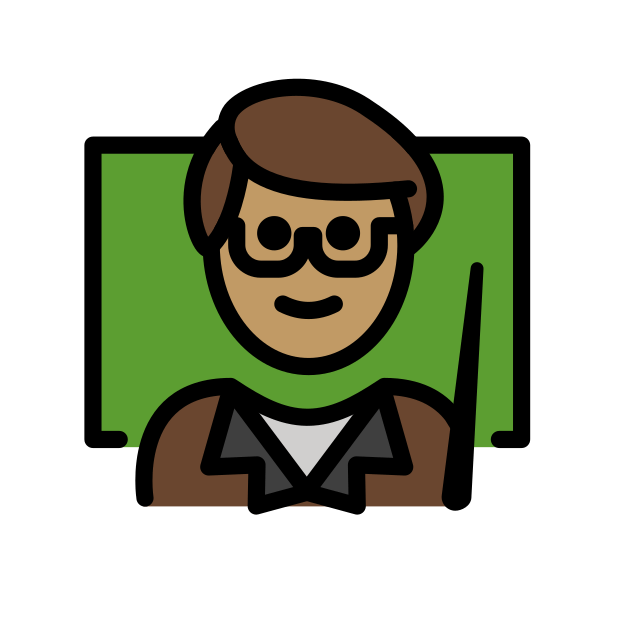
man teacher: medium skin tone